A time-domain waveform of one vibration snapshot from a rolling-element bearing is shown. What is the most likely bearing condition (normal, inner_race, outer_race, ball)?
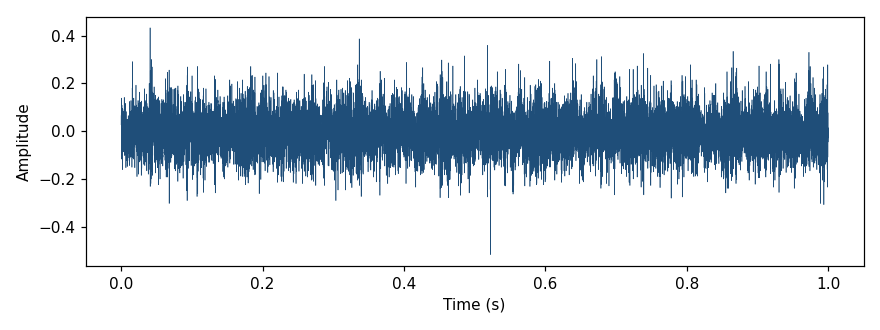
Answer: normal